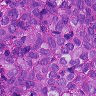
Metastatic tissue present: yes